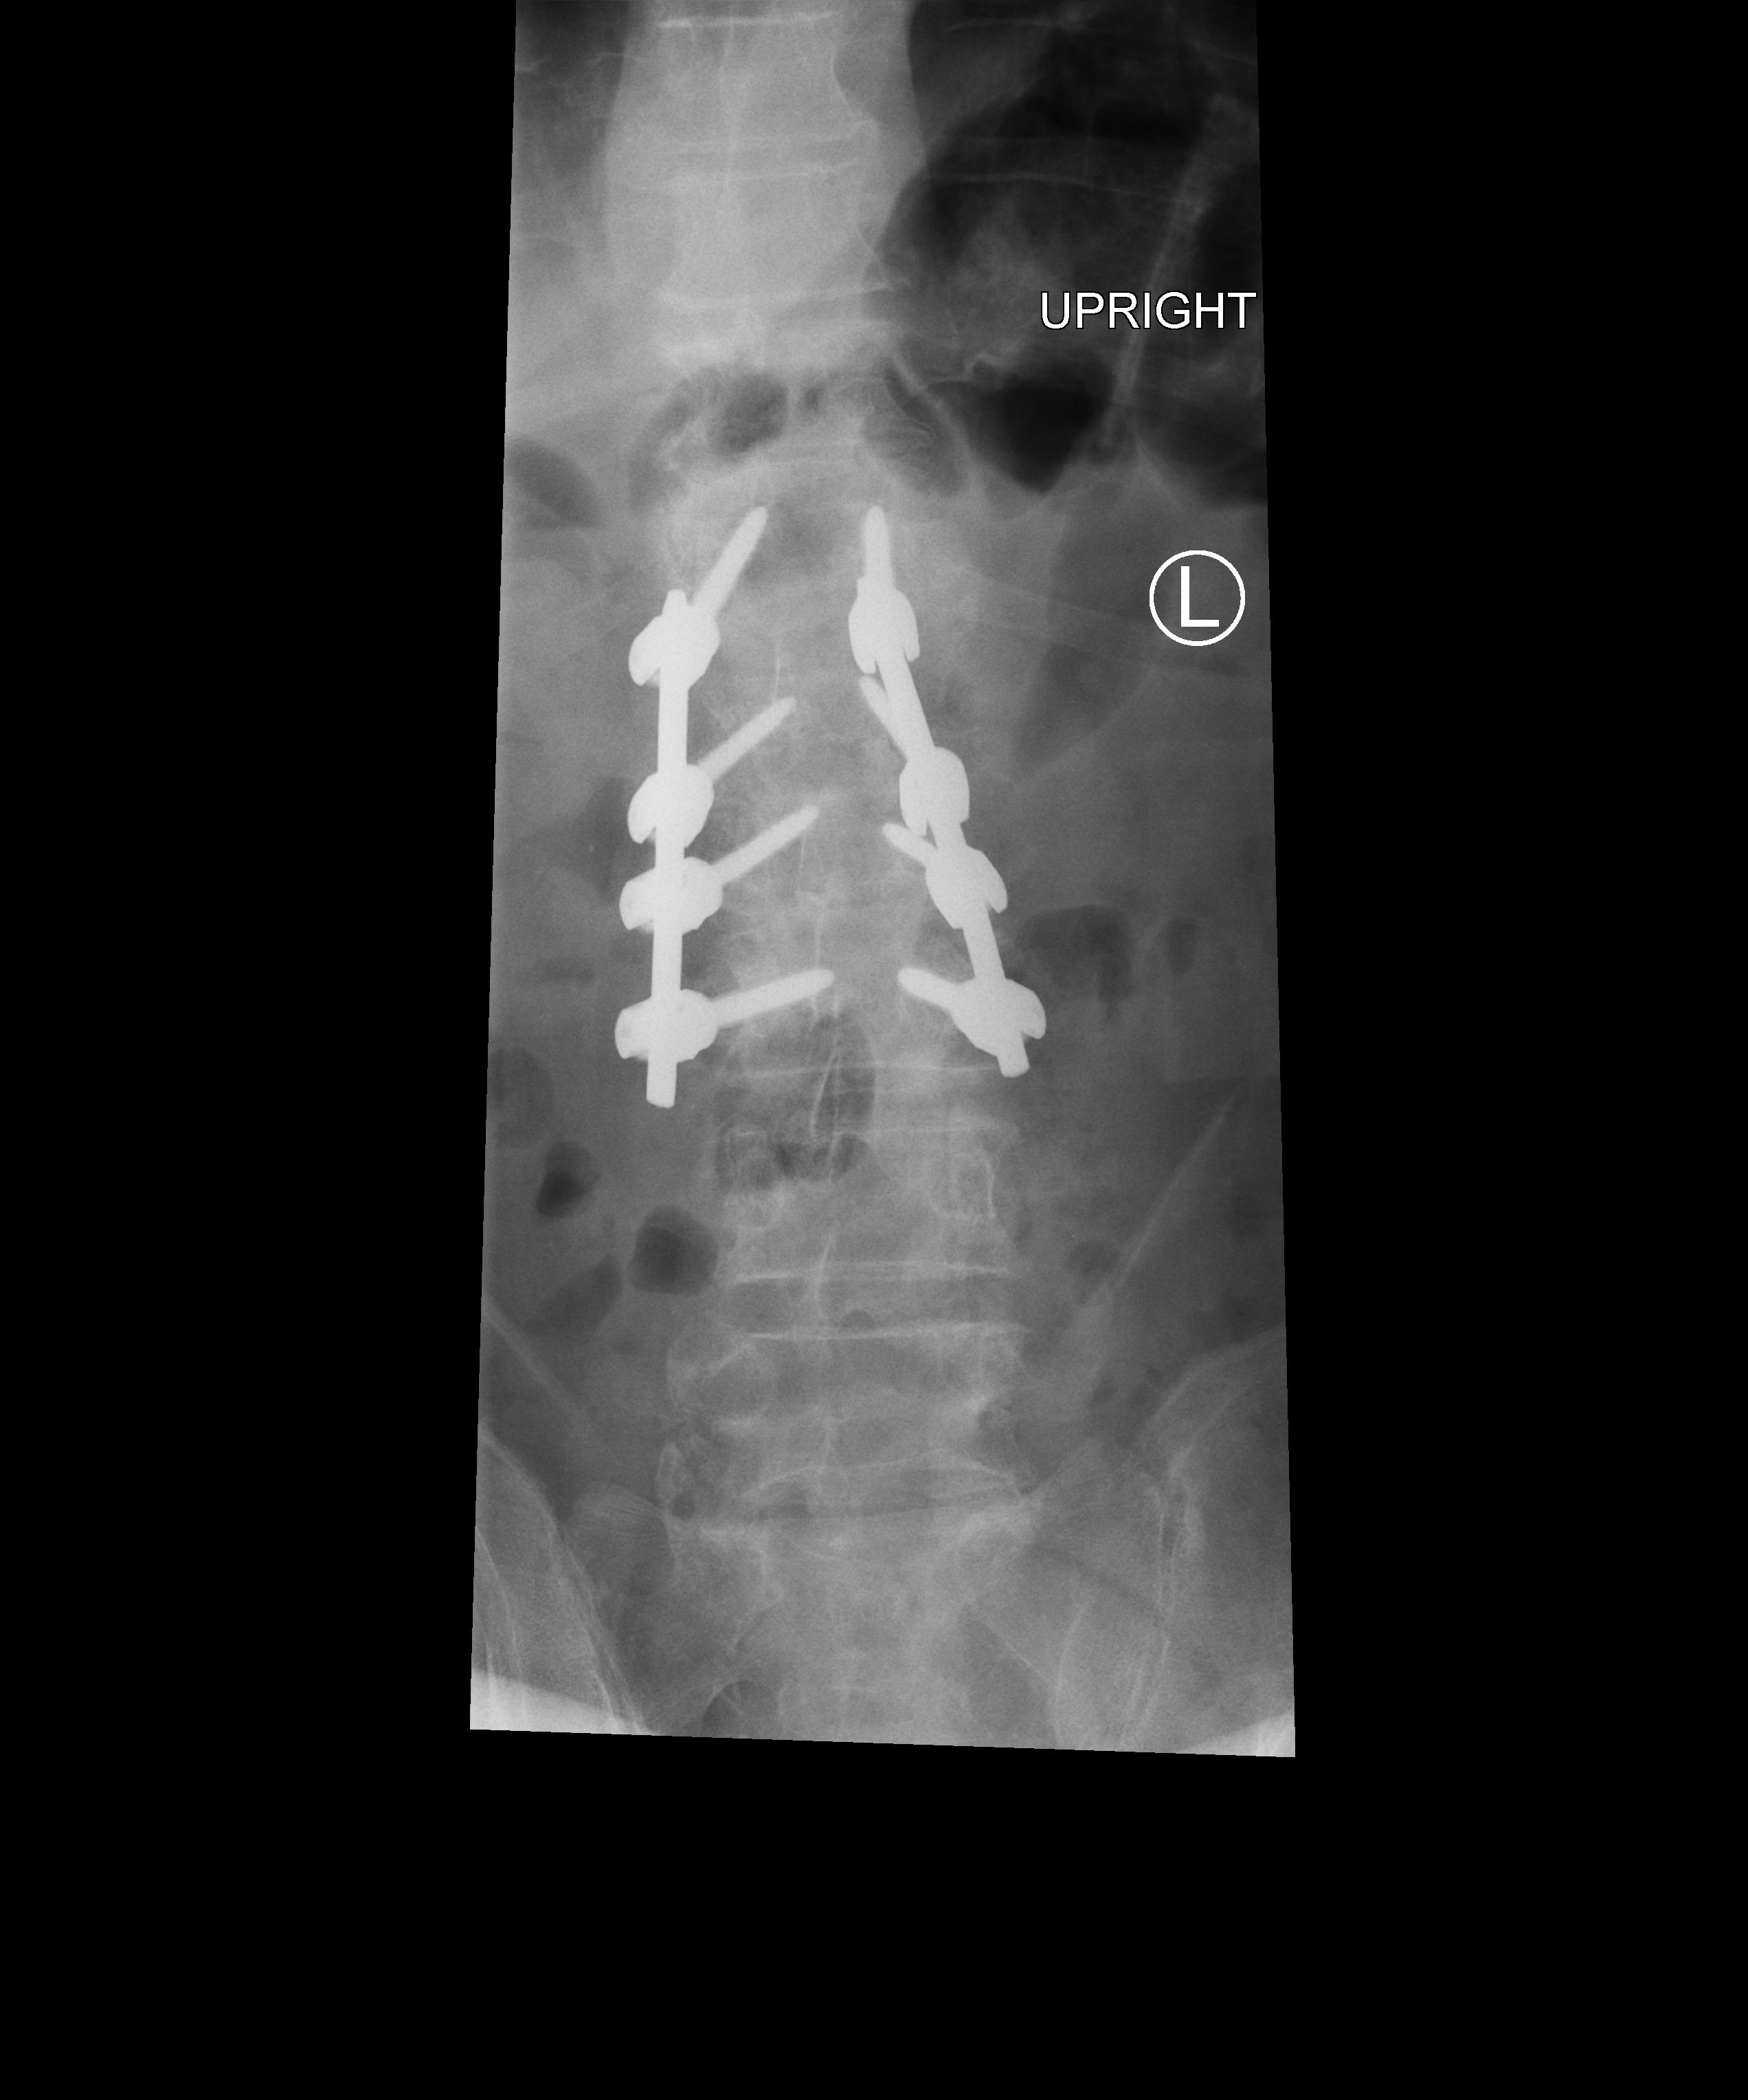
View: AP
Implant manufacturer: medtronic solera